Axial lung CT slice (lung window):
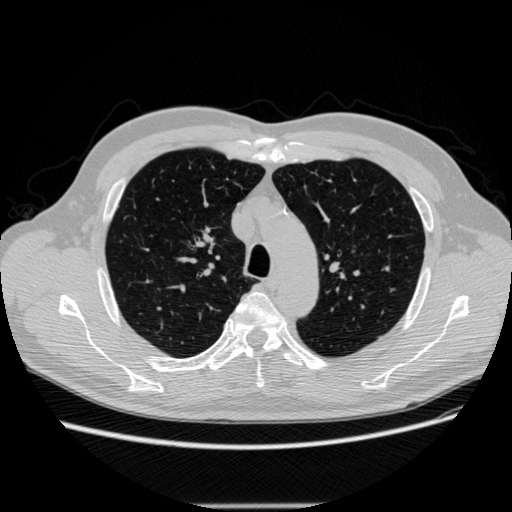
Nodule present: no